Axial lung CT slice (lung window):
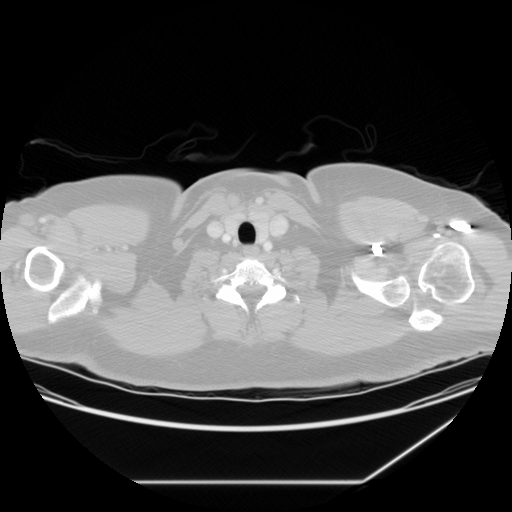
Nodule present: no